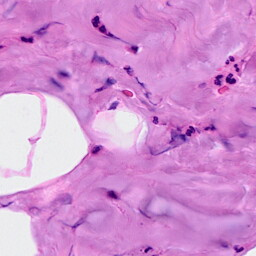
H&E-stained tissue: Breast